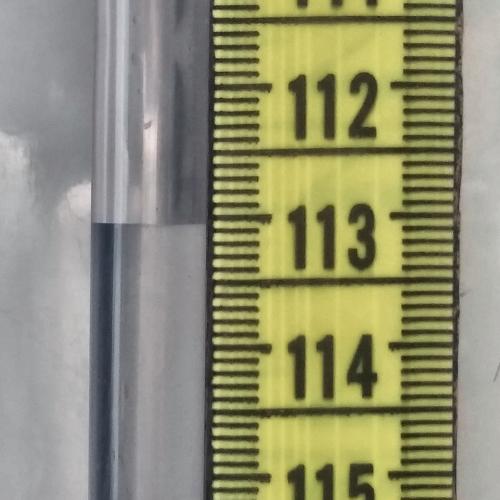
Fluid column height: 113.1 cm